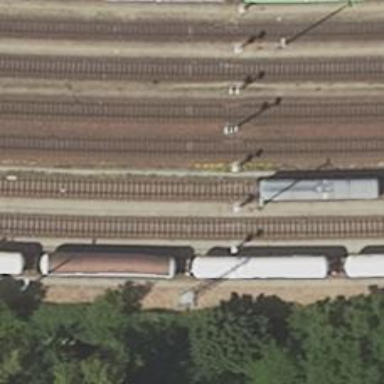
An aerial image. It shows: Siding railway line with electrified contact line for the trains.